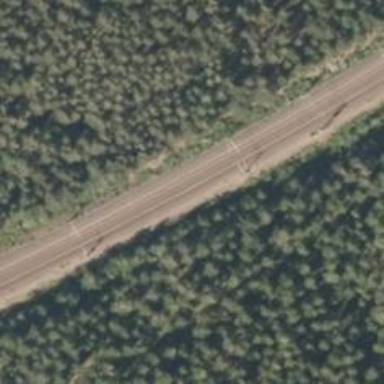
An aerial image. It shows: Continuous rail railway with electrified contact line.